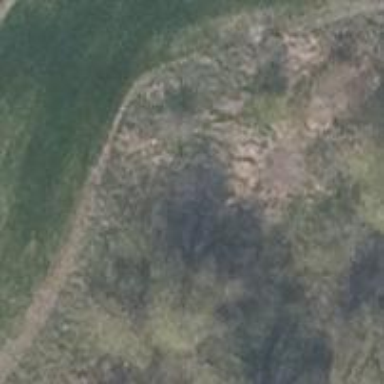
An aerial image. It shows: Landscape covered with heath.